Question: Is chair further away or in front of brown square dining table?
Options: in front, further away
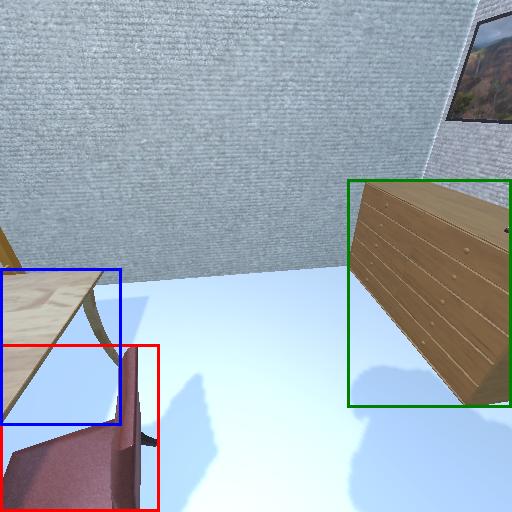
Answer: in front